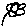
Label: flower